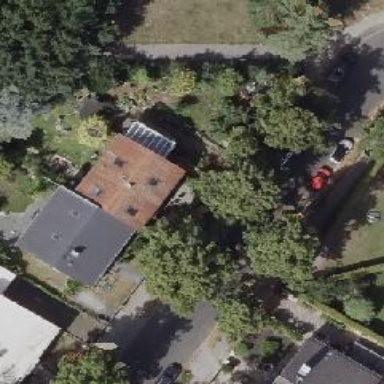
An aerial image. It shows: Veterinary facility.